Question: I am having trouble shutting down a local oracle database. I've googled the problem, and the SYSTEM user I am using is in the ora_dba domain, and I also noticed that I need the sqlnet.ora in my ORACLE_HOME/network/admin folder, but I do not have a network/admin folder in my oracle home. All I have is a middleware folder. I am installing all of this to be able to publish a BPEL process to a local weblogic instance, and this has taken me a little over two days just trying to get this all set up. I am starting to get a bit frustrated lol. Here's the error I am getting below:

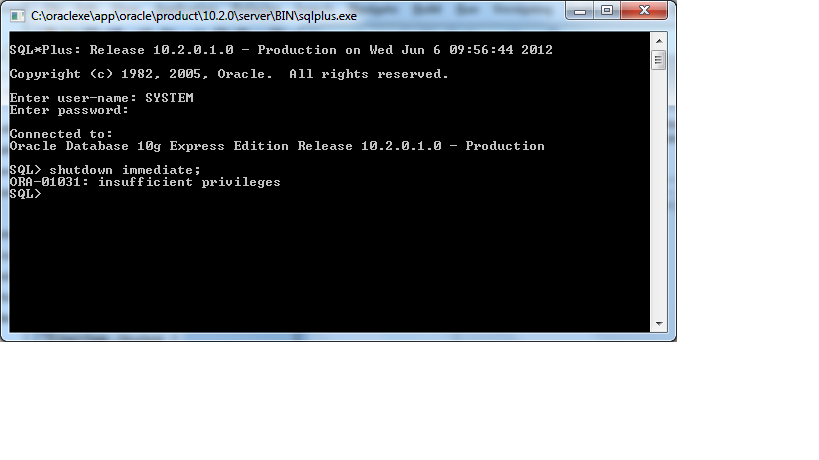
Answer: In order to startup/shutdown the oracle instance you need extended privileges - Oracle database SYS privileges.
As soon as your Windows user DOMAIN\user has been granted group 'ora_dba', you are authorized on the OS-level to log into the database as user SYS.
'''
C:\>sqlplus / as sysdba
SQL>show user
SQL>USER is "SYS"
SQL>shutdown immediate
'''